Question: I have the following...
'''
GLfloat test[8] = {-0.3f,-0.4f,0.3f,0.4f,0.2f,-0.4f,-0.2f,0.4f};
glVertexAttribPointer(0, 2, GL_FLOAT, GL_FALSE, 0, test);
glEnableVertexAttribArray(0);
glDrawArrays(GL_LINES, 0, 8);
'''
The problem is when it is rendered it looks like this...

Can anyone help me with what I am missing? I am fairly new to OpenGL
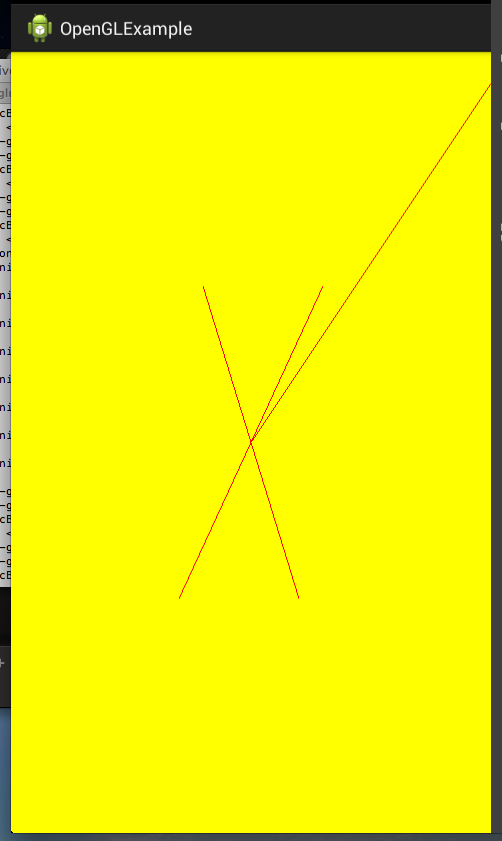
Answer: Oops I found it...
'''
glDrawArrays(GL_LINES, 0, 8);
'''
The 8 here I thought was the number of entries in the array but it is actually the number of vectors (2 points per vector). So dividing the 8 by 2 (4) gives the expected results.